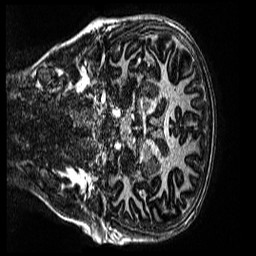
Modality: MP2RAGE
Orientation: coronal
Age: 12
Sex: male
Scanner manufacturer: siemens
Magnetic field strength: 3 T
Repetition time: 4 s
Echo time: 0.00299 s